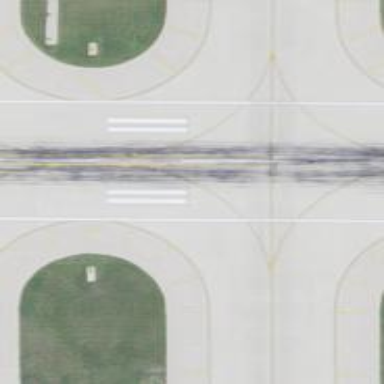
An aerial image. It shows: View of taxiway at the airport.